Interaction volume radius: 5 \u00c5
Interaction volume height: 10 \u00c5
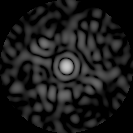
Disorder parameter: 0.8427